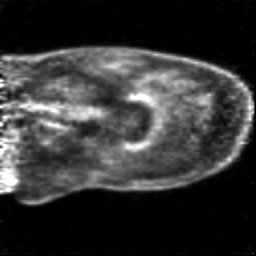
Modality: PET
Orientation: sagittal
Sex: female
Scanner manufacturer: siemens